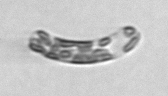
Label: Guinardia_striata